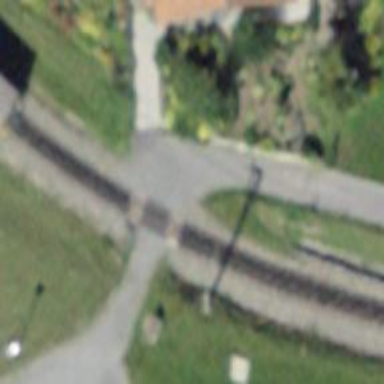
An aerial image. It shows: Uncontrolled railway crossing.